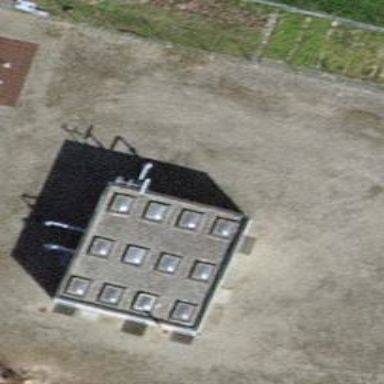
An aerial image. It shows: Service building.